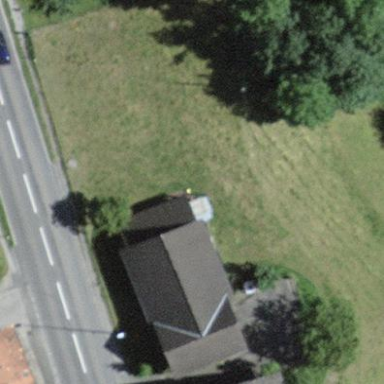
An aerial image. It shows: Barn.